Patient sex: M
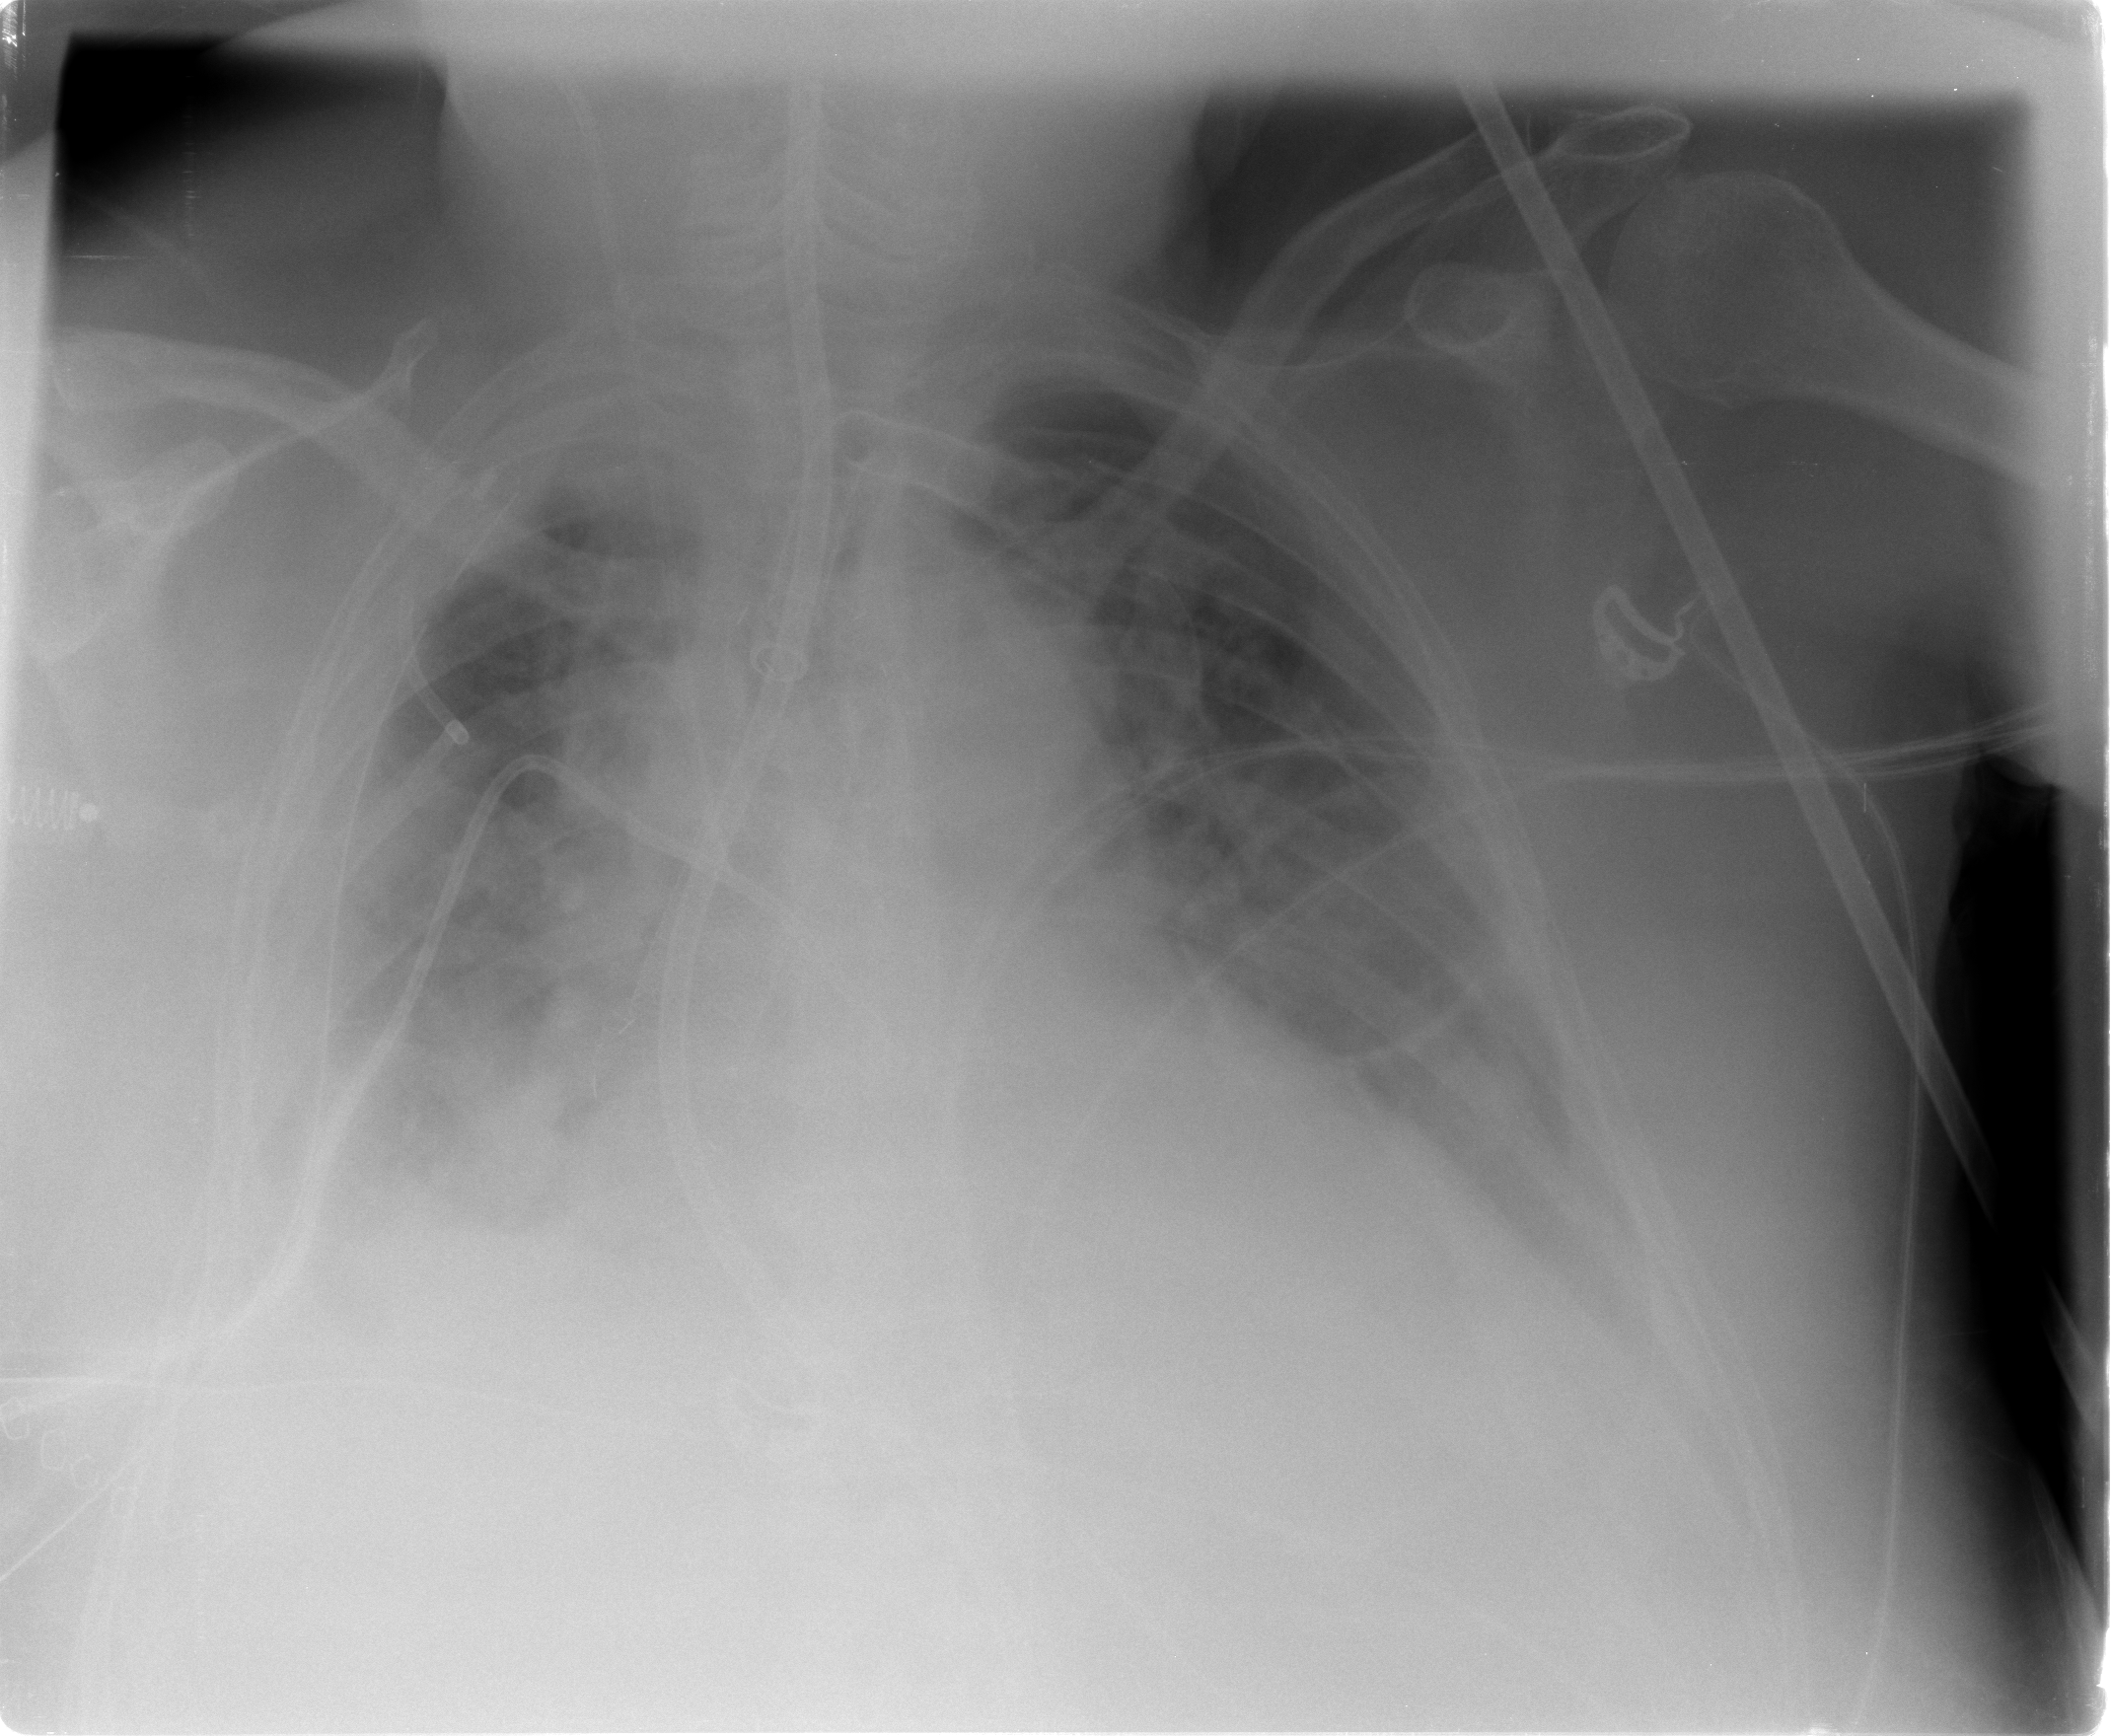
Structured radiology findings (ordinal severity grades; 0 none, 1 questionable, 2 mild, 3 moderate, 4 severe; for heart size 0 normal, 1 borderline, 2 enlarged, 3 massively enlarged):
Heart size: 2
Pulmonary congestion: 2
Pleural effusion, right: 3
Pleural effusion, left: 2
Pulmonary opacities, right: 3
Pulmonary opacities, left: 1
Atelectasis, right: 3
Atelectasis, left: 2